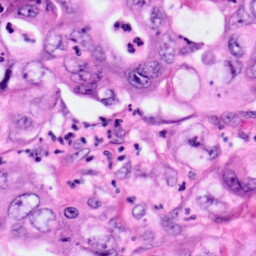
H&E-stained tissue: Pancreatic